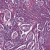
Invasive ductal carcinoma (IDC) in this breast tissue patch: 1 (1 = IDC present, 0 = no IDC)